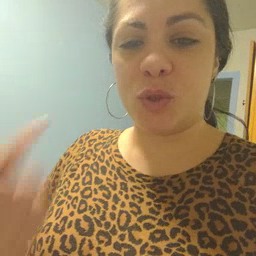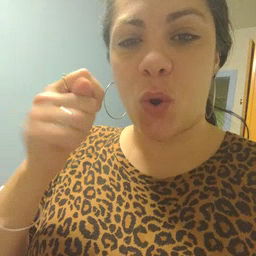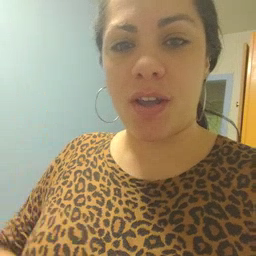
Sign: toy